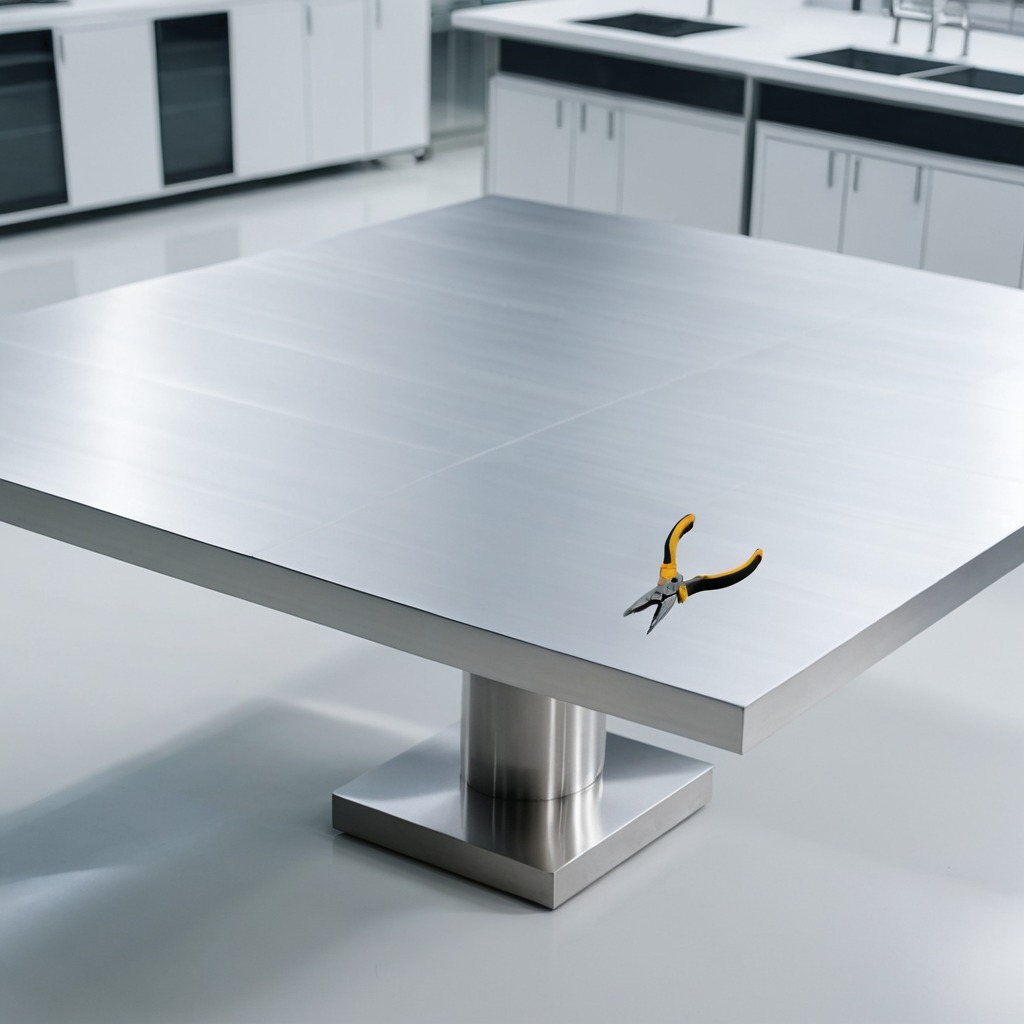
A plier is lying on the stainless steel table in a high-end prototyping lab.